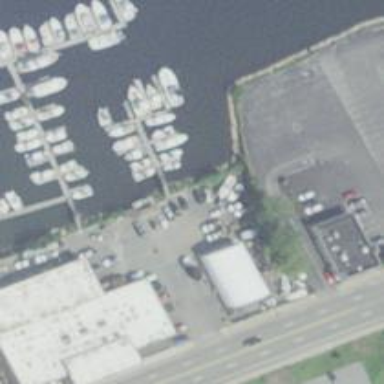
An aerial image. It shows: Man-made pier.